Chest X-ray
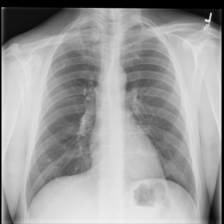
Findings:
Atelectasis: negative
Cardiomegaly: negative
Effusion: negative
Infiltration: negative
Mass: negative
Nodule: negative
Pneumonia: negative
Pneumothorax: negative
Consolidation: negative
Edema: negative
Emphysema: negative
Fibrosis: negative
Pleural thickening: negative
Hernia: negative